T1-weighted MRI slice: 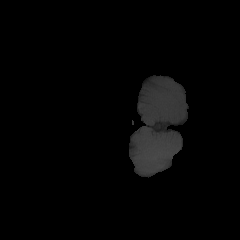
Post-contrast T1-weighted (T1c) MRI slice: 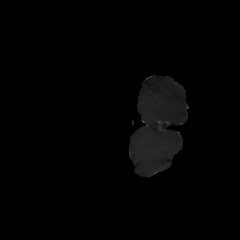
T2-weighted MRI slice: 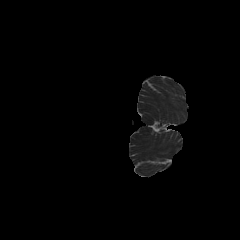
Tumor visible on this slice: no